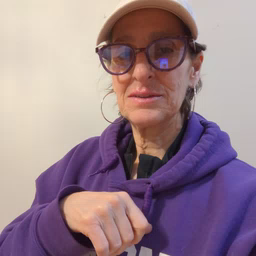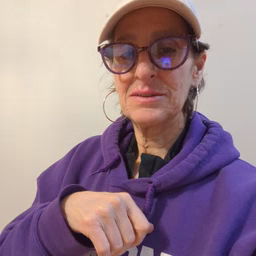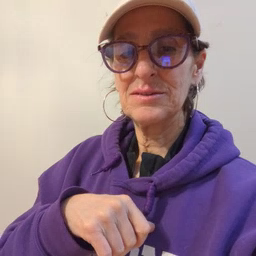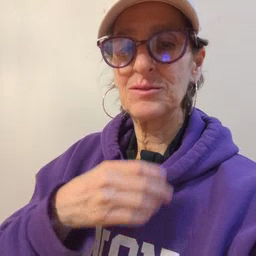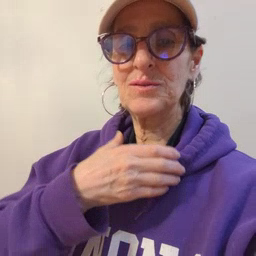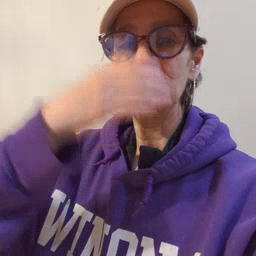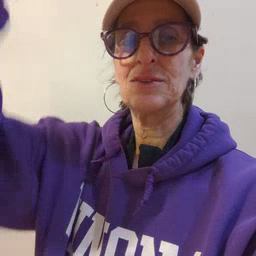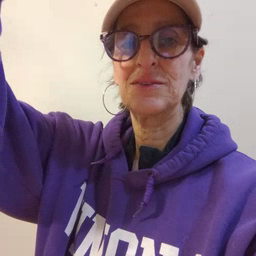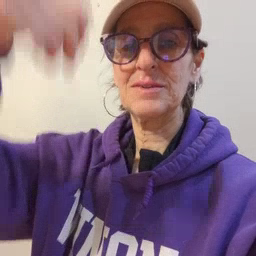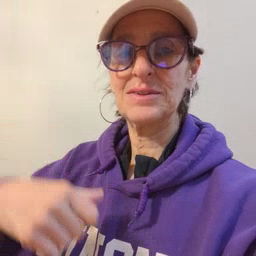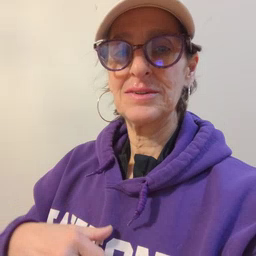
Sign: giraffe